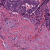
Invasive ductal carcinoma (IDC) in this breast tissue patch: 0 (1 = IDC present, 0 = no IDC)